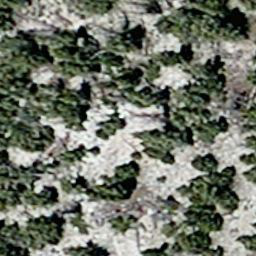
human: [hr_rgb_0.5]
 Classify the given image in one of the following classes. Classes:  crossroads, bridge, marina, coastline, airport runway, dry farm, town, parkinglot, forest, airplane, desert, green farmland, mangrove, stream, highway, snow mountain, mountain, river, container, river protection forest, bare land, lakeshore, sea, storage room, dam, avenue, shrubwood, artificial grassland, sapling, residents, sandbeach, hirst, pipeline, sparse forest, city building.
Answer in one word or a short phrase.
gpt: sparse forest